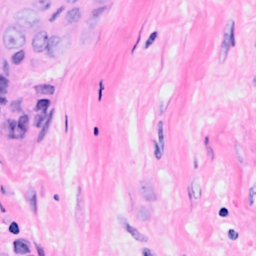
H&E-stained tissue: Breast